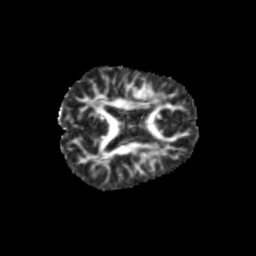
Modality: FA
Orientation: axial
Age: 11
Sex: male
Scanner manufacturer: siemens
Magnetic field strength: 3 T
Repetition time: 3.8 s
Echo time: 0.07 s